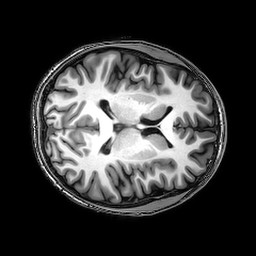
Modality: T1w
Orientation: axial
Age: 20
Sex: male
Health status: healthy
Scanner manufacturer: philips
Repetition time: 0.008174 s
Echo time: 0.00374 s